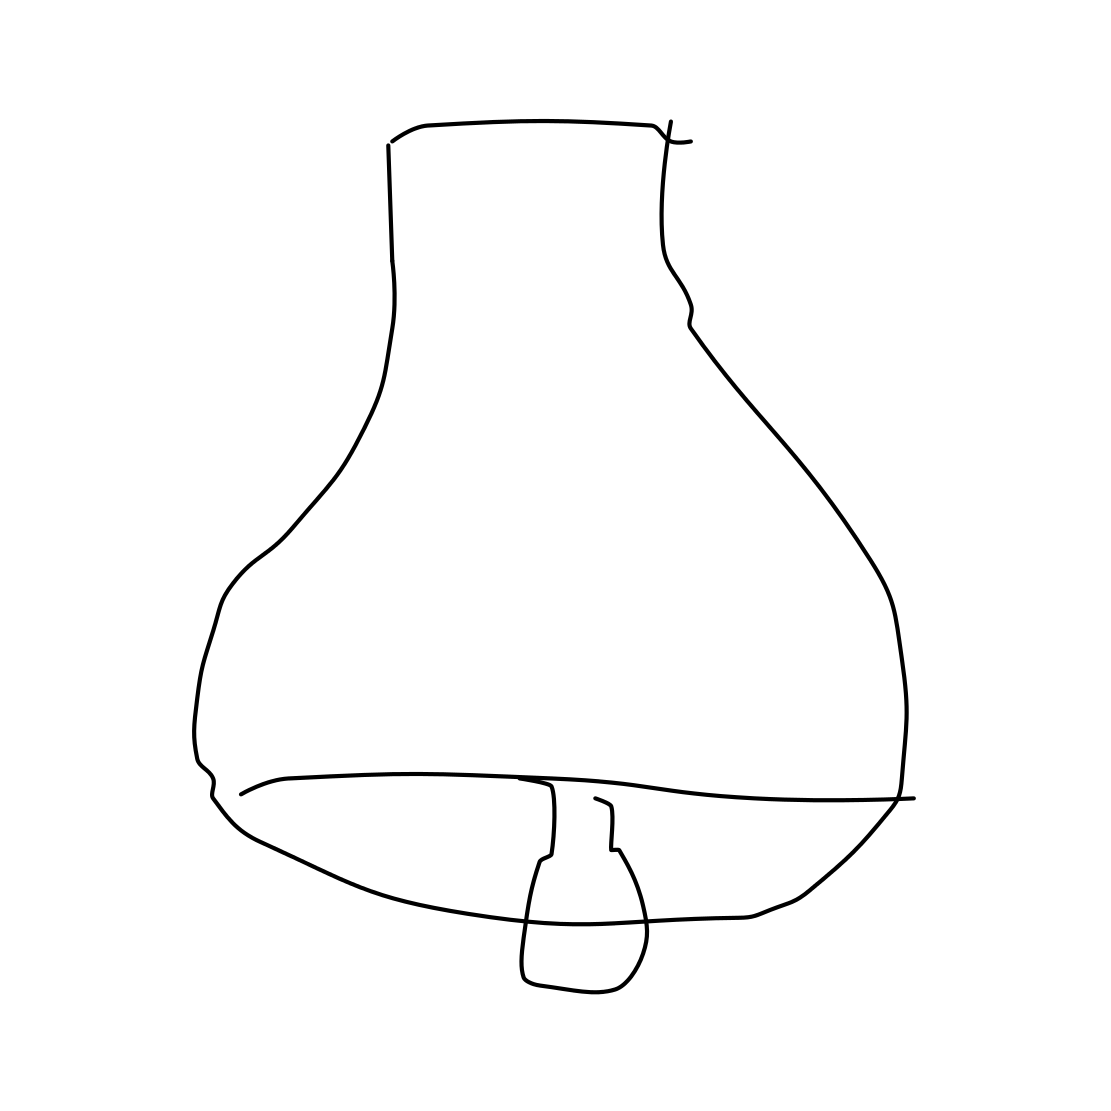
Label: bell